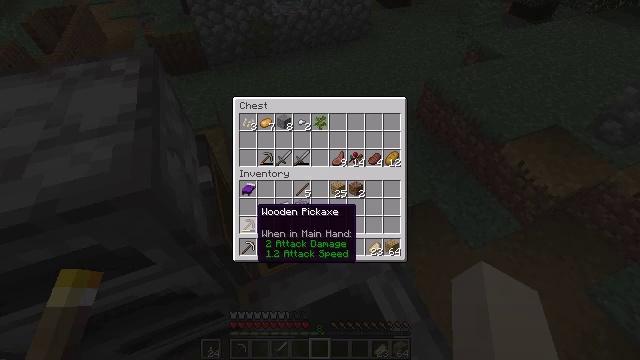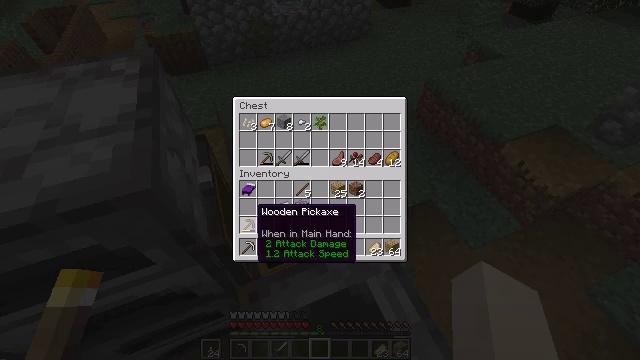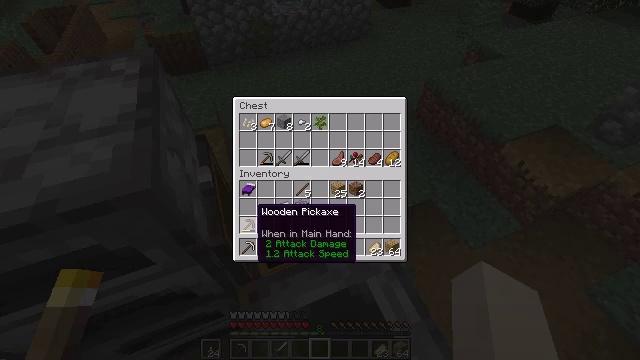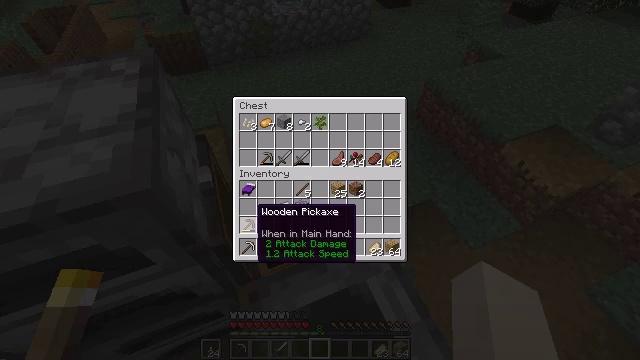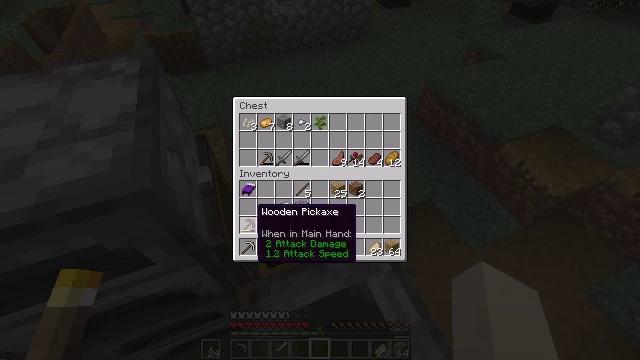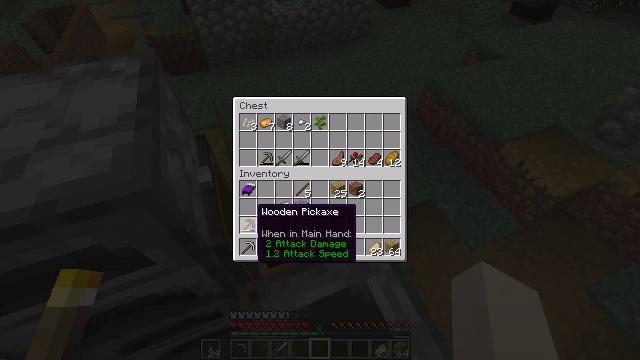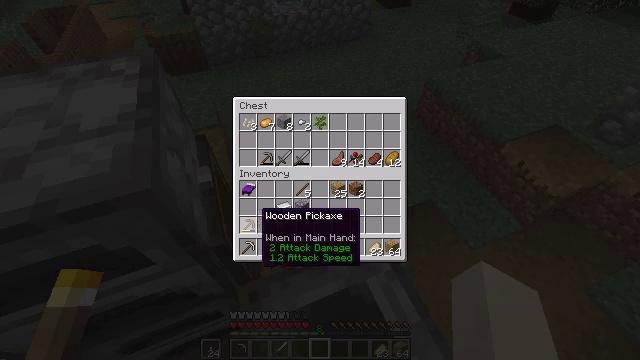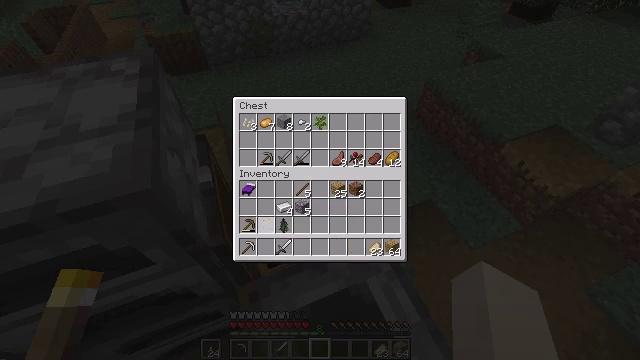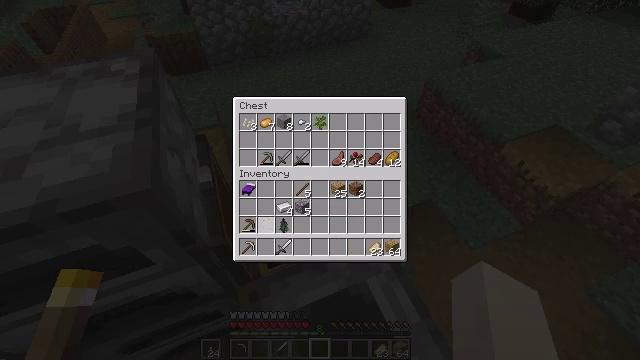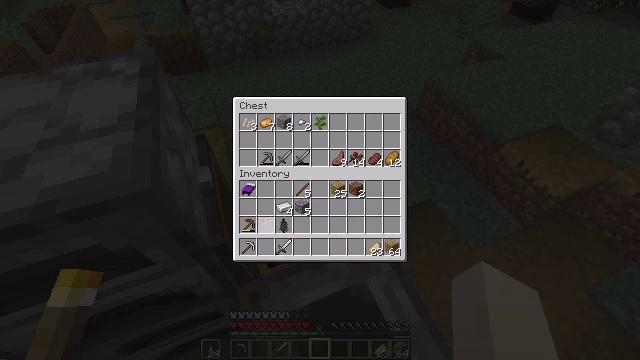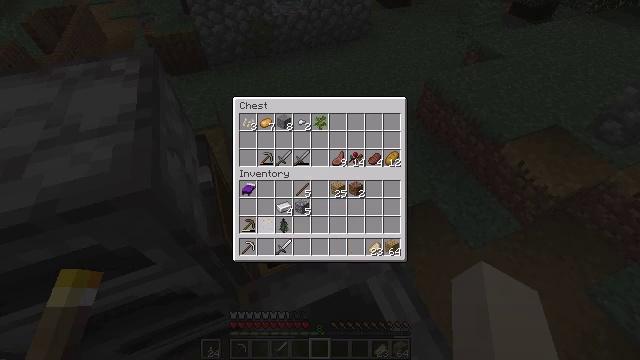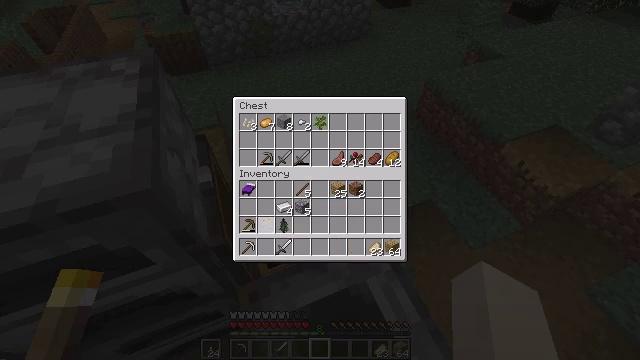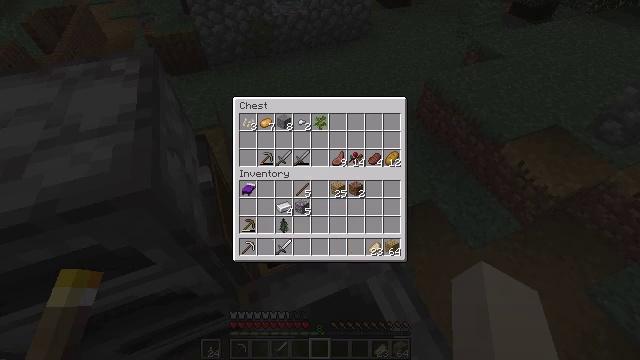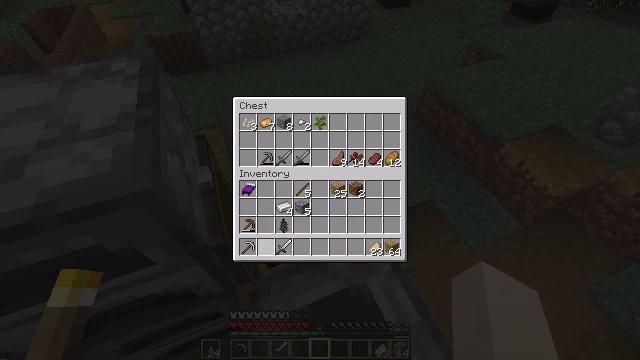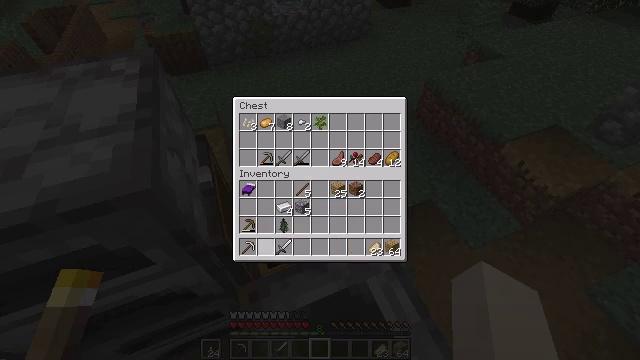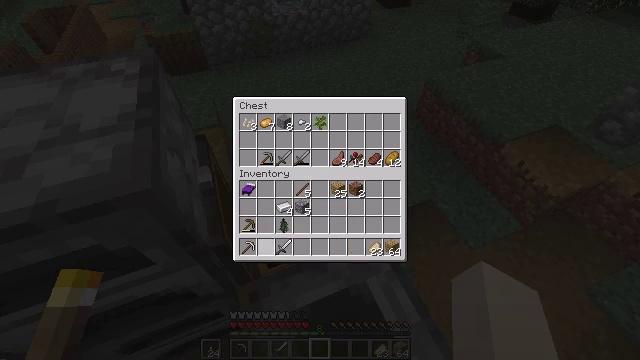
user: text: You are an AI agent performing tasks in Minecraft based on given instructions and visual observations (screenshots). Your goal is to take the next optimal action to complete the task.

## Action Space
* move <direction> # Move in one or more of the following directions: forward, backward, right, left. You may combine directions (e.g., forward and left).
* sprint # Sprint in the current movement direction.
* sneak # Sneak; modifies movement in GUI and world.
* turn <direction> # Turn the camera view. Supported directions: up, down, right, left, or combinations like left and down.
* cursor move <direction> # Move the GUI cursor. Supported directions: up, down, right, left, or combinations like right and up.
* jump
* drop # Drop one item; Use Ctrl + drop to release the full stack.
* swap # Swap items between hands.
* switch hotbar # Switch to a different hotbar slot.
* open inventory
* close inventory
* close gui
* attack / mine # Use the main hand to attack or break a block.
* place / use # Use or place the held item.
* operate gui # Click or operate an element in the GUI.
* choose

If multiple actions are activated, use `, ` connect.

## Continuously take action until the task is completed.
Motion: motion action
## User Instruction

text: Trim the tree by mining oak leaves.
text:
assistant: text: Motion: no_op
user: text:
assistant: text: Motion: no_op
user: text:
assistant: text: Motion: no_op
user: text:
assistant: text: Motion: no_op
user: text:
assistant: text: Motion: no_op
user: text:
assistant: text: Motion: no_op
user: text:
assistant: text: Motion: no_op
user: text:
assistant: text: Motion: no_op
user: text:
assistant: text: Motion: no_op
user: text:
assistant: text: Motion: no_op
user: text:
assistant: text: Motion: no_op
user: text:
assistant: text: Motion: no_op
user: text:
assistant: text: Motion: no_op
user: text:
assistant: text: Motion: no_op
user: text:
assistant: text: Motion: no_op
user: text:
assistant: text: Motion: no_op
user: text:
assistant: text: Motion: no_op
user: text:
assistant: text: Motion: no_op
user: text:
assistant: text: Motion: no_op
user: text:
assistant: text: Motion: operate gui
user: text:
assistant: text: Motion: operate gui
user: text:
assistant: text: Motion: operate gui
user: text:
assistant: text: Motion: no_op
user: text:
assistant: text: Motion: no_op
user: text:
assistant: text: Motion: no_op
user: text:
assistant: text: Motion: no_op
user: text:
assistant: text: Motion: no_op
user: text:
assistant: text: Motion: no_op
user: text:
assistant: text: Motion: no_op
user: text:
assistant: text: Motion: no_op